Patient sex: M
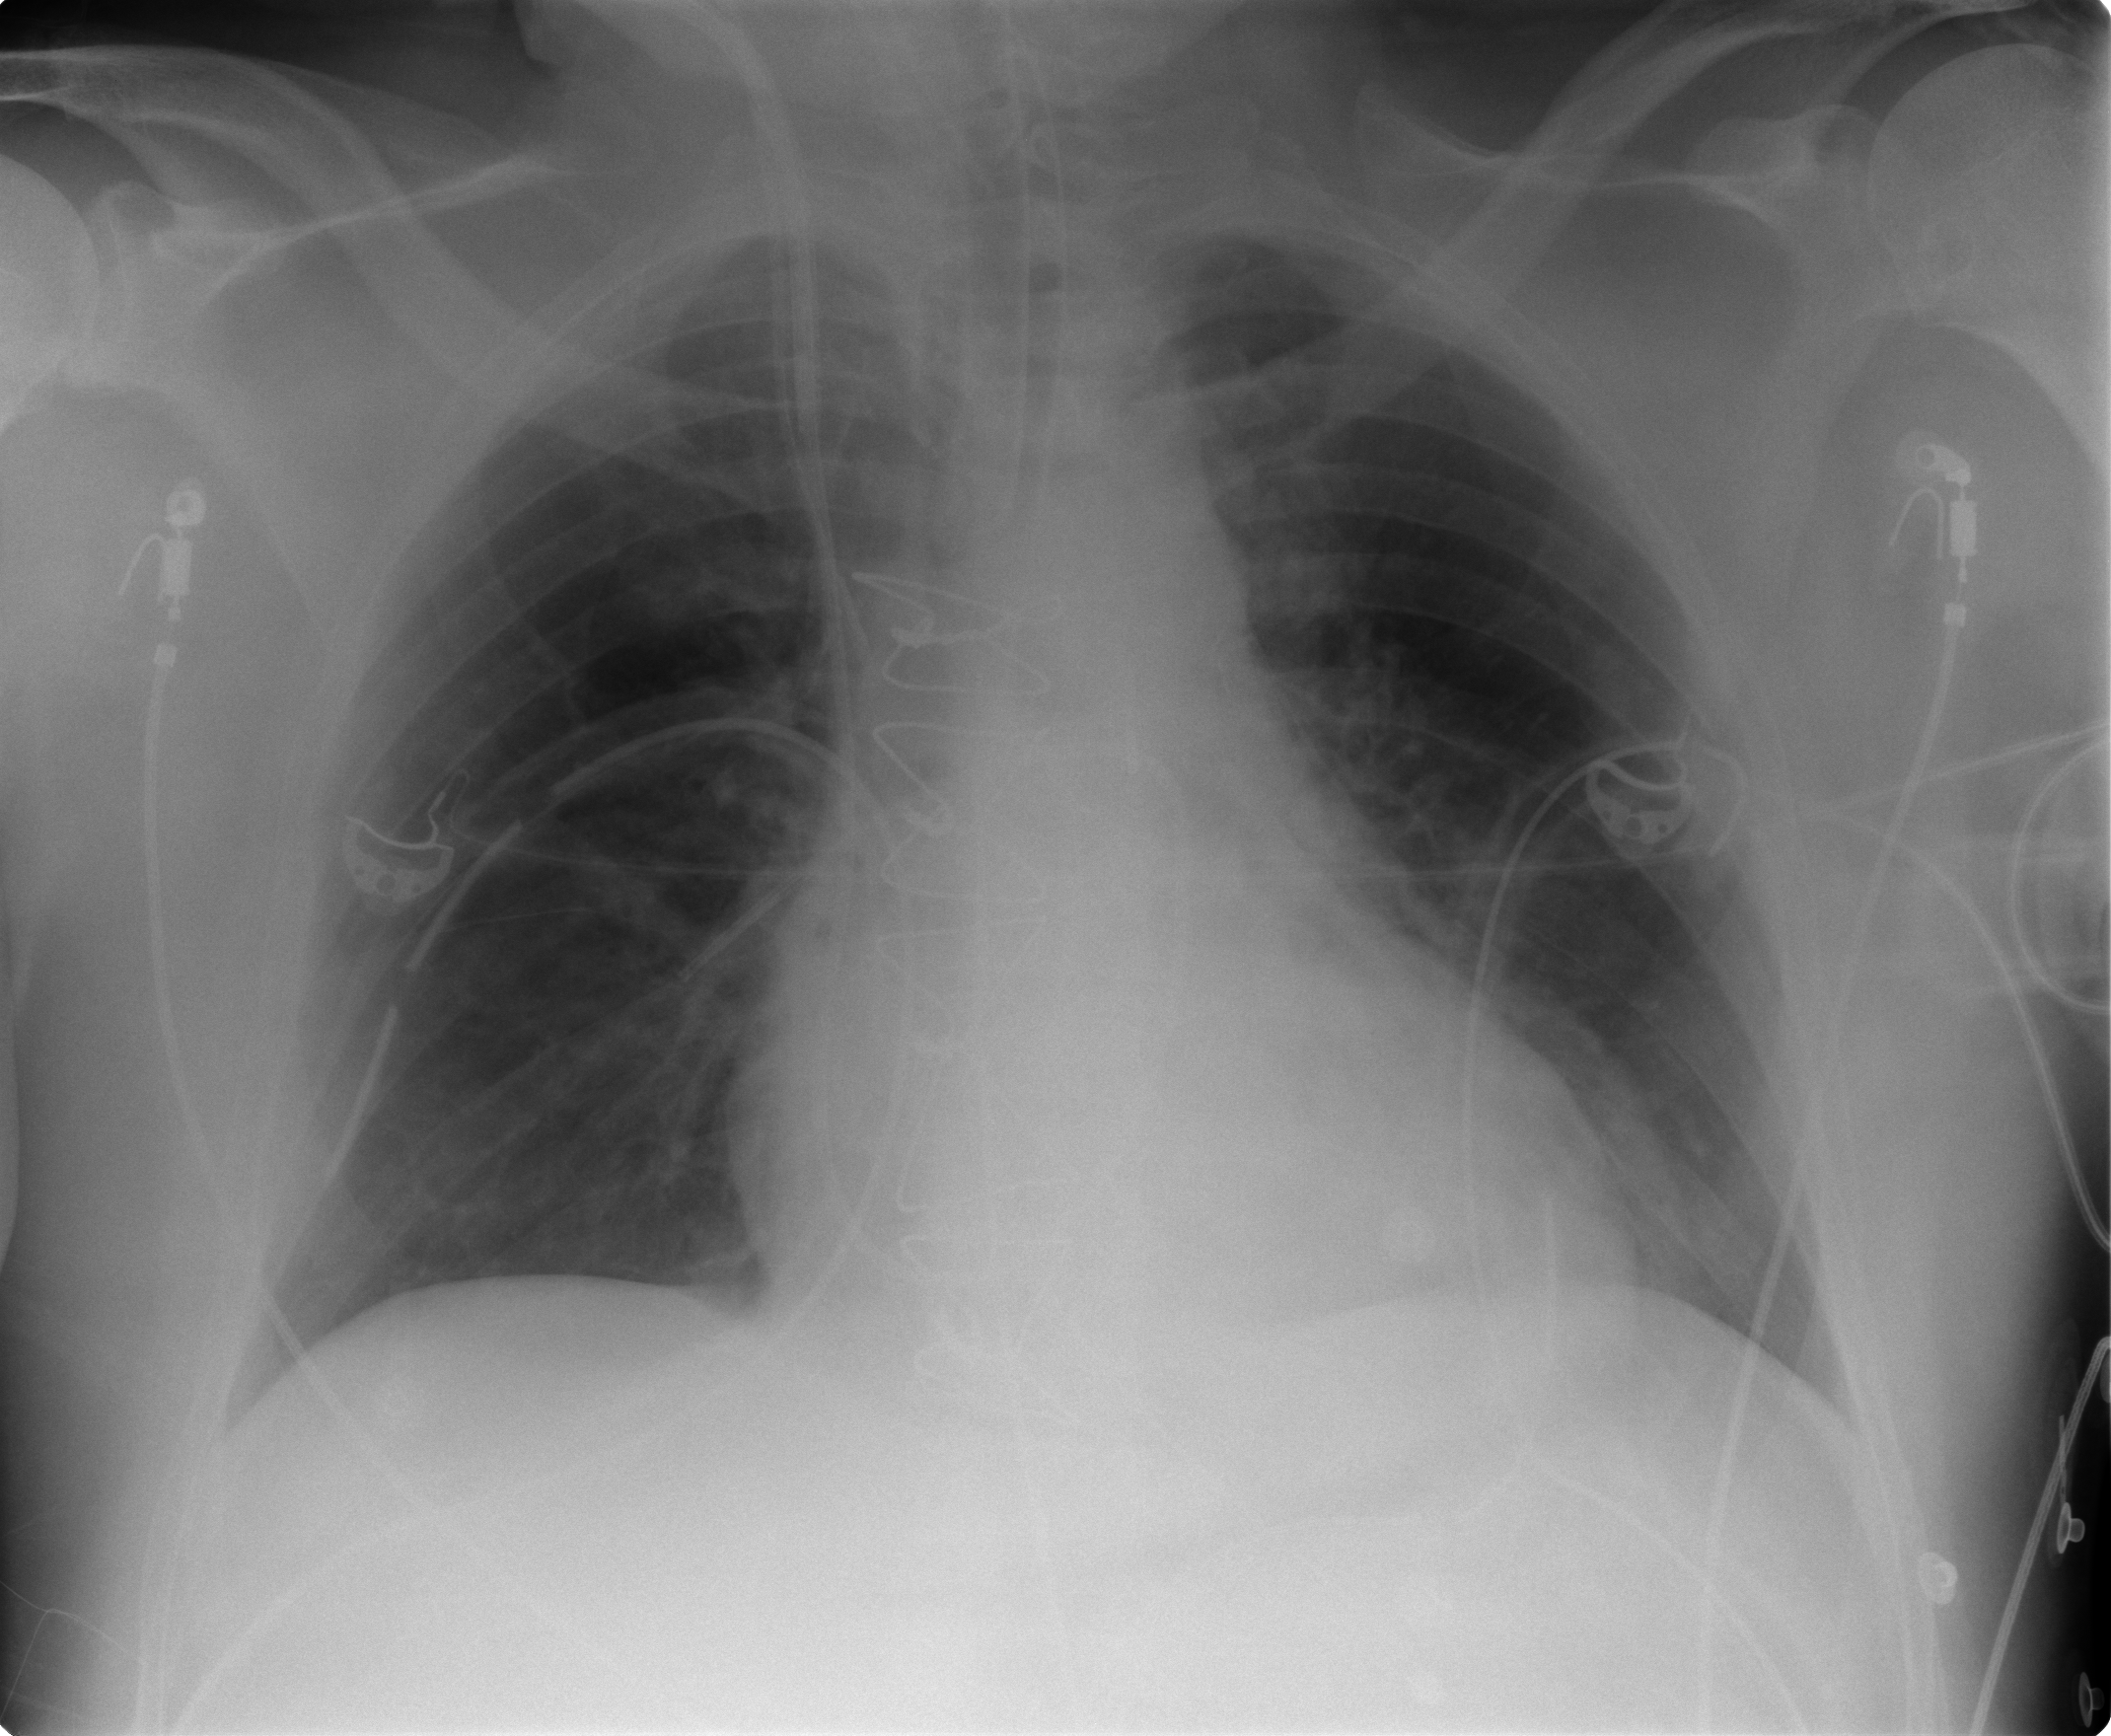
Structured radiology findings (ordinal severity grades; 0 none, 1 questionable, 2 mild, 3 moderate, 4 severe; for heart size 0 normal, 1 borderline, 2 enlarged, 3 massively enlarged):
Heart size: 1
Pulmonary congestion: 1
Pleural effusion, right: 0
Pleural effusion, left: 0
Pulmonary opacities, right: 0
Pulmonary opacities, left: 0
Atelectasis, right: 0
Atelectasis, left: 0